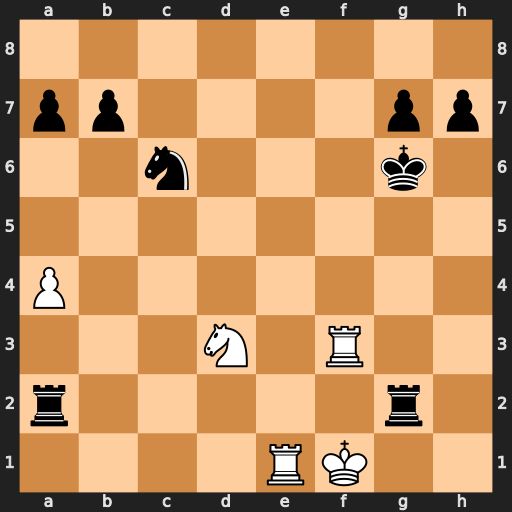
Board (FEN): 8/pp4pp/2n3k1/8/P7/3N1R2/r5r1/4RK2
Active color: w
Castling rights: -
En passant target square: -
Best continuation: Nf4+ Kg5 Nxg2